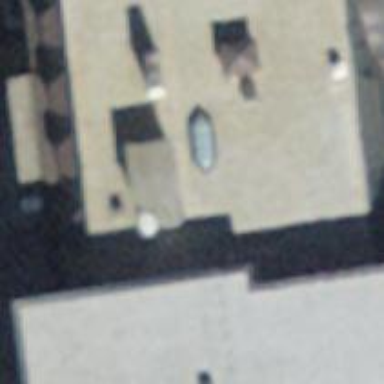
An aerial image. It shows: Hotel.